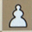
Piece: wP